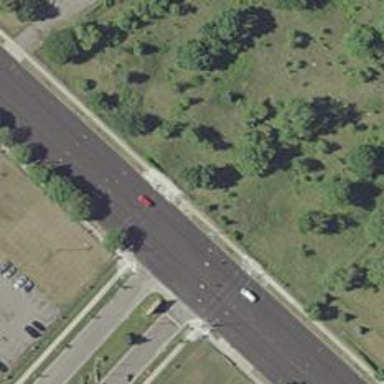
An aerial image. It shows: Secondary road with cycle track.